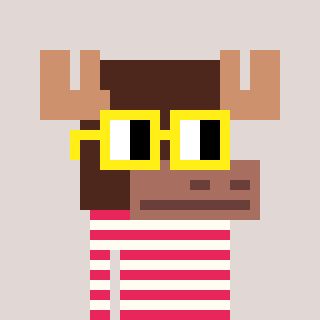
a pixel art character with square yellow glasses, a moose-shaped head and a grayscale-colored body on a warm background